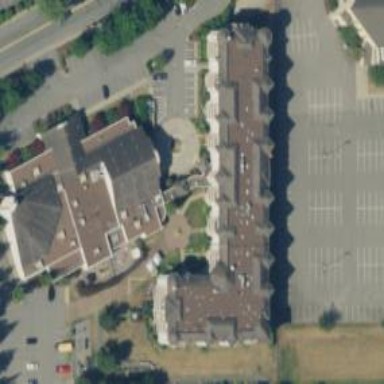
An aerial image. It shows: Image showing building with apartments.